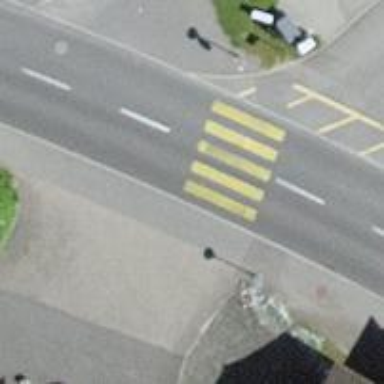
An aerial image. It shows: Uncontrolled zebra crossing with notable zebra markings.